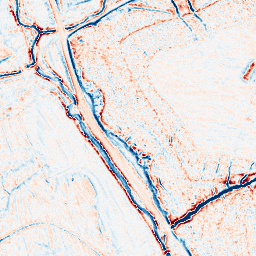
Category: edge_preserving
Decomposition family: bilateral
Decomposition parameters: d: 9
sigma_color: 25
sigma_space: 25
Upsampling method: quintic
Upsampling parameters: scale: 4
Upsampling scale: 4